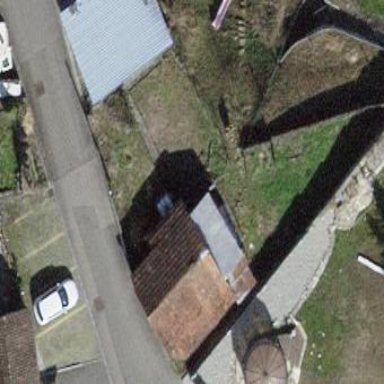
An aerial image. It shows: Building with tiled roof.